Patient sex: M
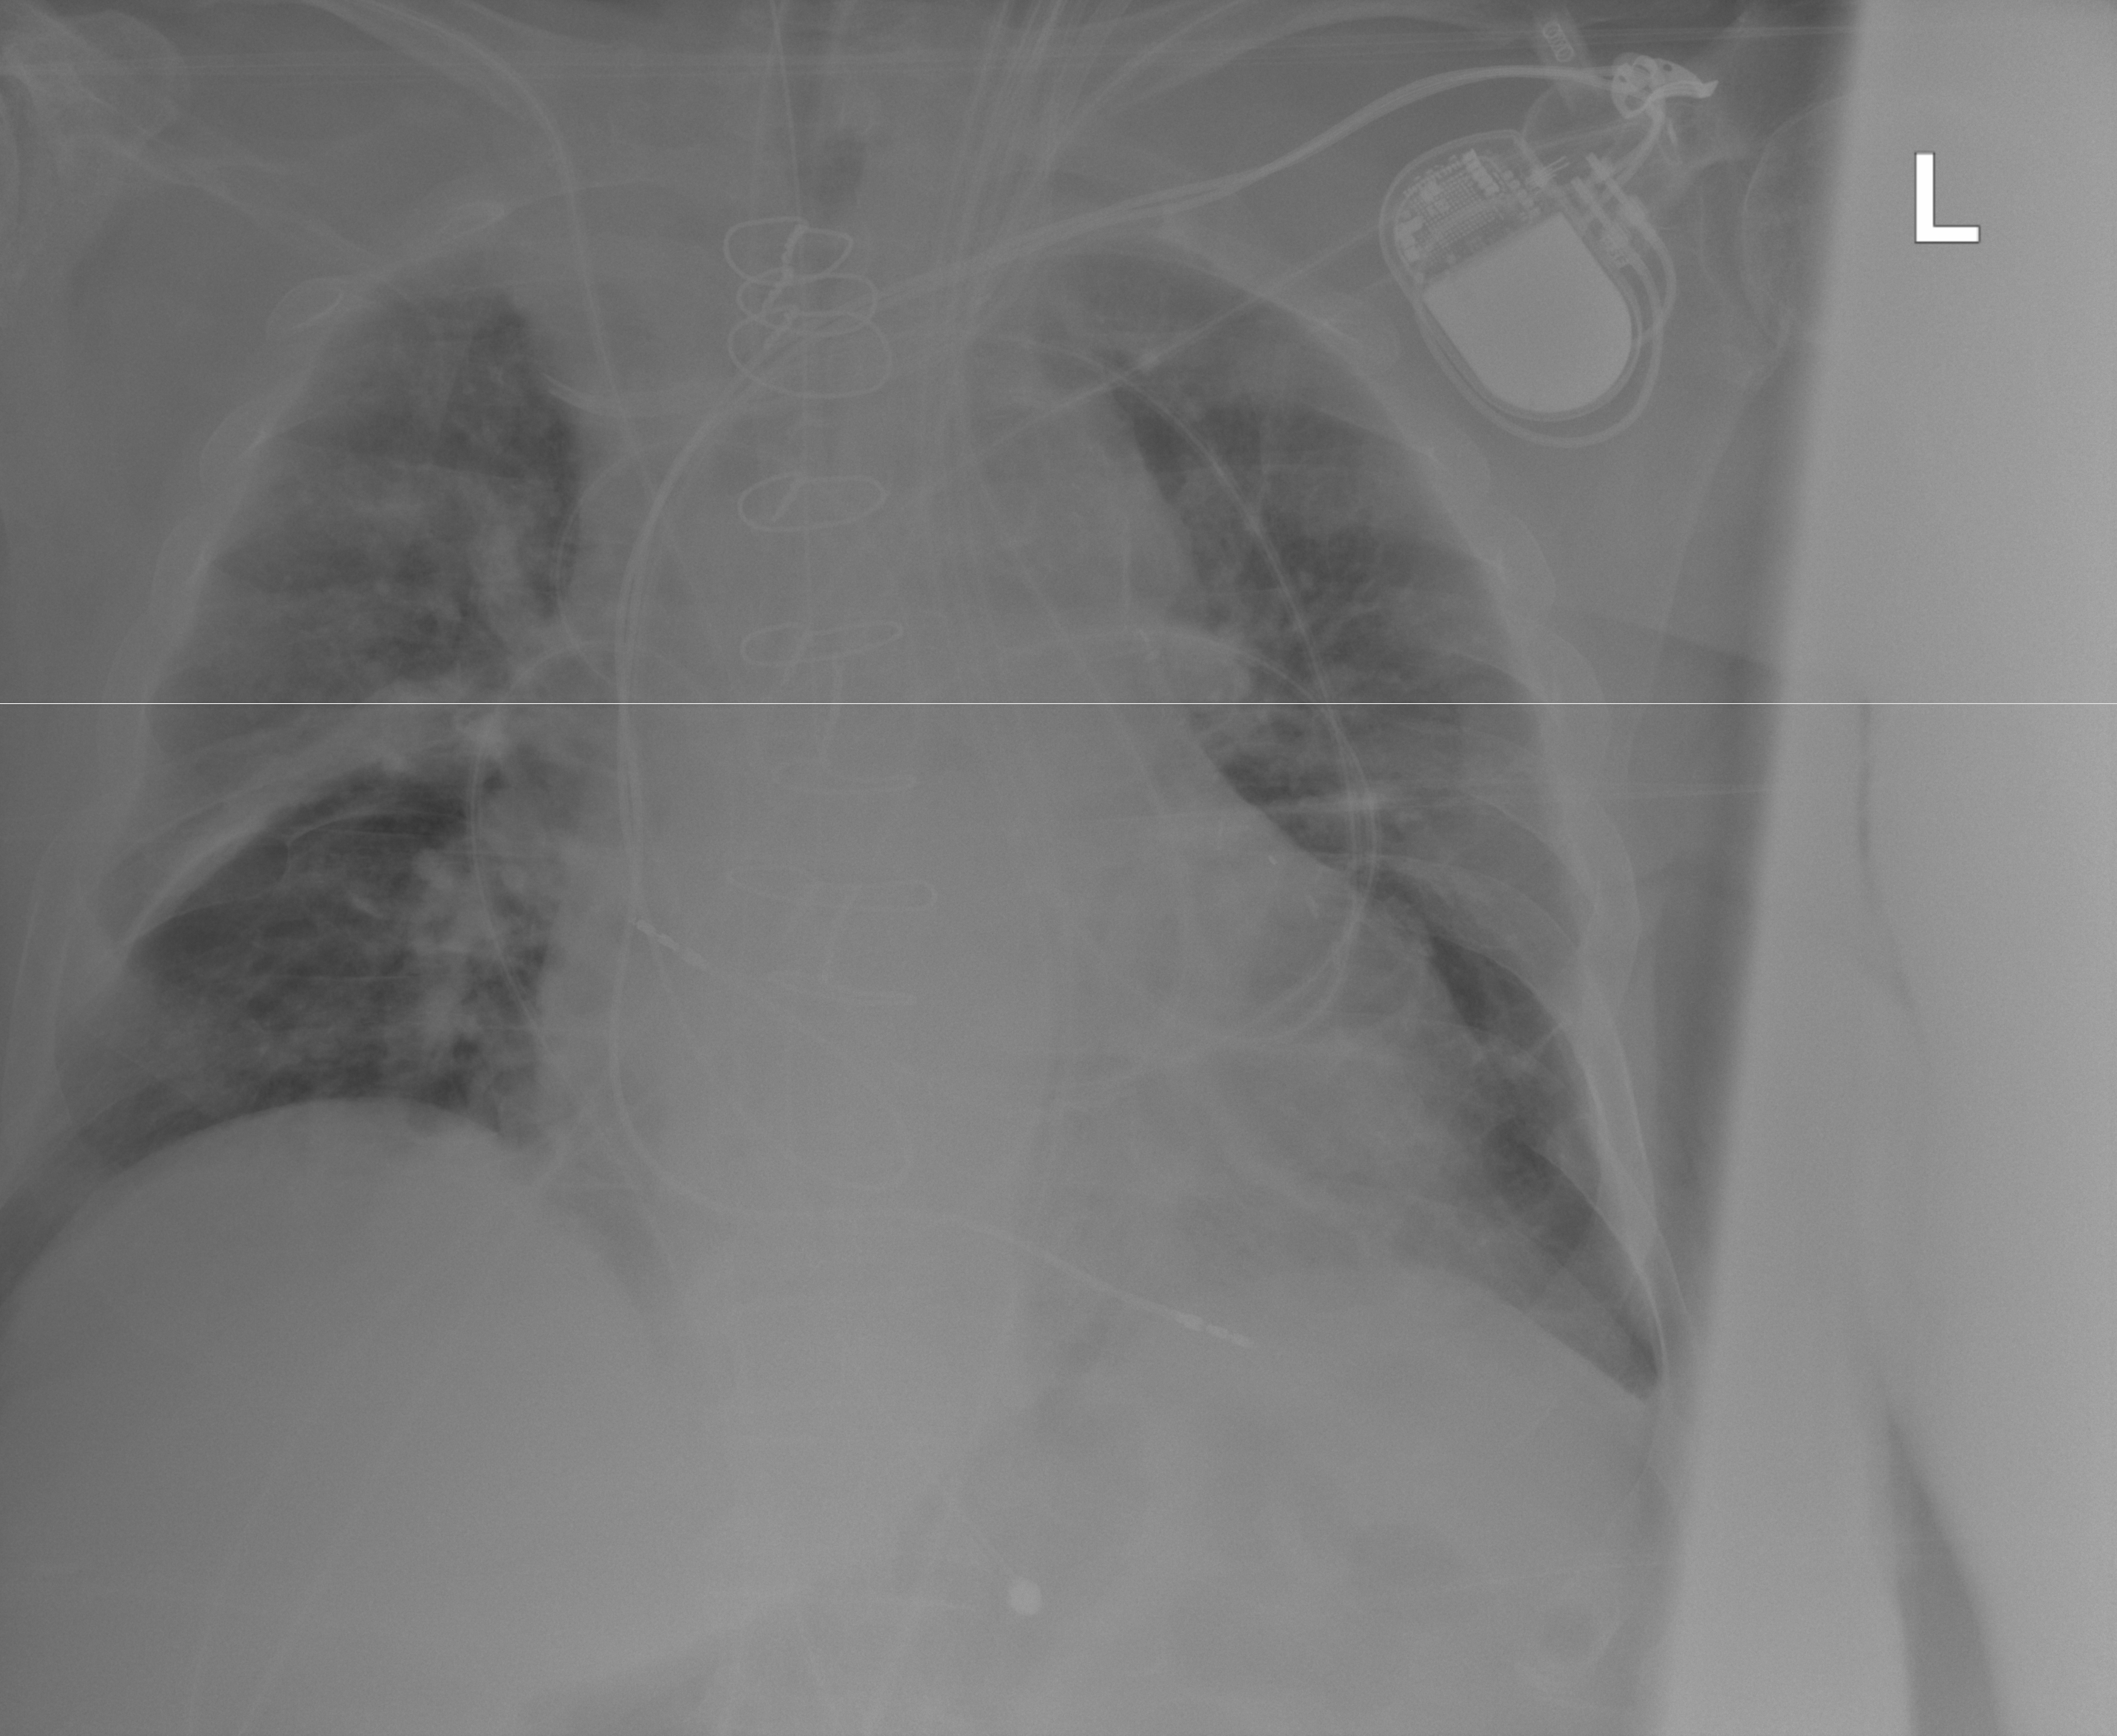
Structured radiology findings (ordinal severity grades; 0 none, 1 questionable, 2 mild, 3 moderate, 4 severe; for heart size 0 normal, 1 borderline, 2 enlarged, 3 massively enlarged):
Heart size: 2
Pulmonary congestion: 2
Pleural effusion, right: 0
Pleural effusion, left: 0
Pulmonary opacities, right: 2
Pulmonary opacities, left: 2
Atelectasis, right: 2
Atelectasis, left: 2